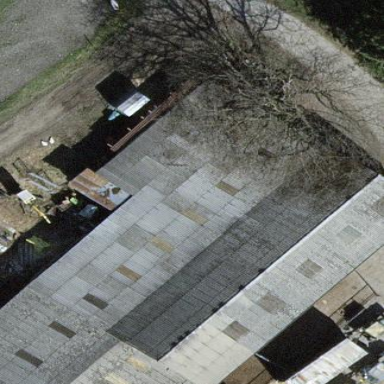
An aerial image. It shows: Shed.